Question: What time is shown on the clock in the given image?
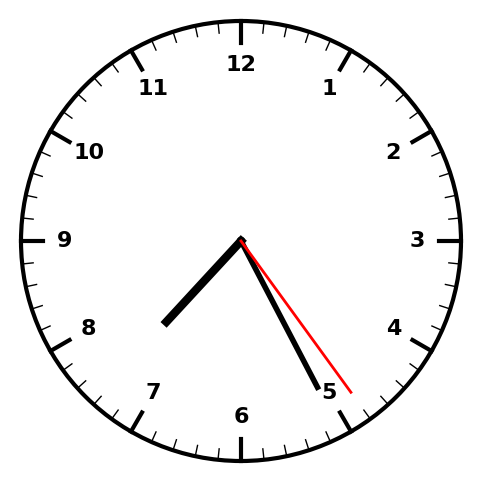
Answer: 07:25:24